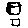
Label: square